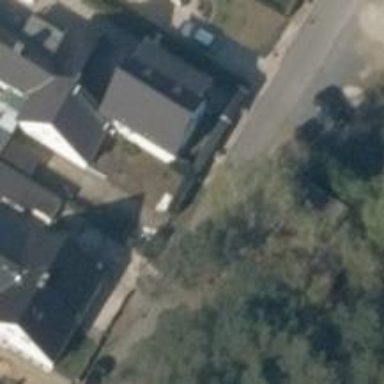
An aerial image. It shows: Smoothly paved residential road.